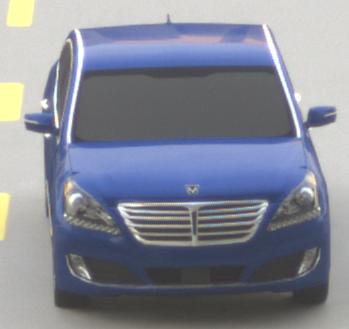
Make: Hyundai
Model: Equus
Detailed model: Gen. 2 VI
Model produced from: 2009
Model produced until: 2016
Doors: 4
Color: blue
Road condition: dry road
Daytime: sunrise or sunset
Contrast: medium contrast